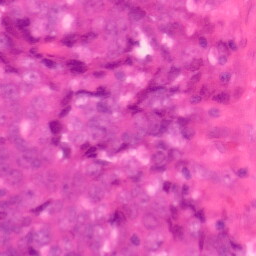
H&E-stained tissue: Colon